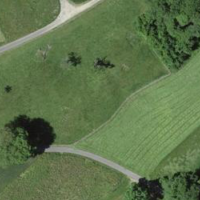
EUNIS habitat code: 52
Species observed at this site:
Cichorium intybus
Fagopyrum esculentum